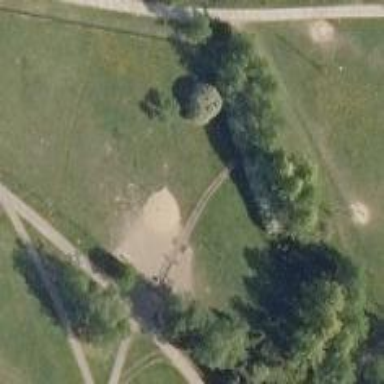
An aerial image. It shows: Fenced dog park area for leisure land.